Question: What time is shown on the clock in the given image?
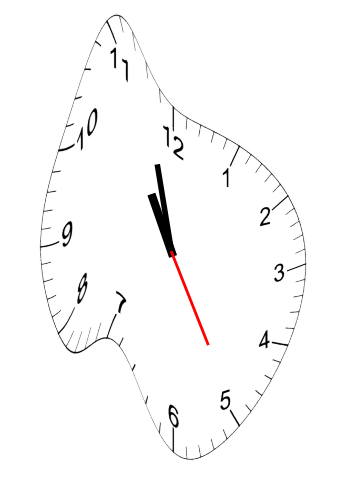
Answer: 10:57:25